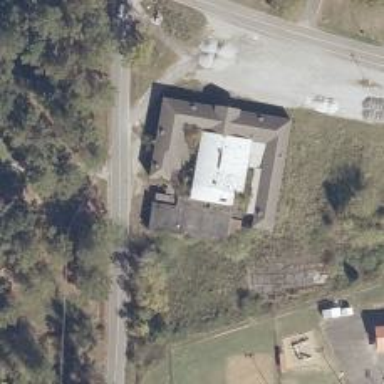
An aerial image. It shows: Historic school.